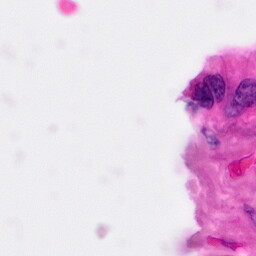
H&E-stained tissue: Pancreatic